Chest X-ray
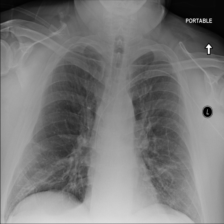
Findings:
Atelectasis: positive
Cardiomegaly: negative
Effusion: negative
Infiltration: negative
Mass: negative
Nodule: negative
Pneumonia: negative
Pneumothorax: negative
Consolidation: negative
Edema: negative
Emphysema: negative
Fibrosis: negative
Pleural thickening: negative
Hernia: negative